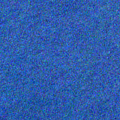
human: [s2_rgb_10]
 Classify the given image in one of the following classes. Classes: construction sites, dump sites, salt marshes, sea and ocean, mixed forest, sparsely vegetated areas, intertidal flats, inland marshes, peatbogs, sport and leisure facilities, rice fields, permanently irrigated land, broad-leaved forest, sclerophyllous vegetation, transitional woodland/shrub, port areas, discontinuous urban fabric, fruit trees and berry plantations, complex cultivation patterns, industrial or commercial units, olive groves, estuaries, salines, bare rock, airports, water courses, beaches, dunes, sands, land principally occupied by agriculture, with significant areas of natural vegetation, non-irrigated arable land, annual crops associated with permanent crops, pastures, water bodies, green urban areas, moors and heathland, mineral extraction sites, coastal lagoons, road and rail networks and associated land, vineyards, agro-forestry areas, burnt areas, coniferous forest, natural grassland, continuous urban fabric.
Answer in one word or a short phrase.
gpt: sea and ocean